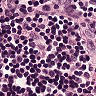
Metastatic tissue present: no